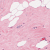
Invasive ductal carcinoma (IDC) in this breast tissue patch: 0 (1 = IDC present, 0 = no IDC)